Question: I have big trouble with a multi step form I did by myself using jquery (hide, and display divs)
here is how it looks like

the trouble I have is for the fields that have the attribute "required". In fact All the form works fine, but the trouble is that it does not display the required until I click to the sublit button.
And when we are to the final page and we do submit, it recall that some inputs are missings, here is below the message error in the console of chrome
'''
An invalid form control with name='raison_sociale' is not focusable. index.php?p=demande-devis&categorie=professionnel&type=menuiserie:1
An invalid form control with name='nom' is not focusable. index.php?p=demande-devis&categorie=professionnel&type=menuiserie:1
An invalid form control with name='siret' is not focusable. index.php?p=demande-devis&categorie=professionnel&type=menuiserie:1
An invalid form control with name='prenom' is not focusable. index.php?p=demande-devis&categorie=professionnel&type=menuiserie:1
An invalid form control with name='no_tva' is not focusable.
'''
I don't know how to check the required attributes without validating the form, but just before changing the step of my form...
anykind of help will be much appreciated.
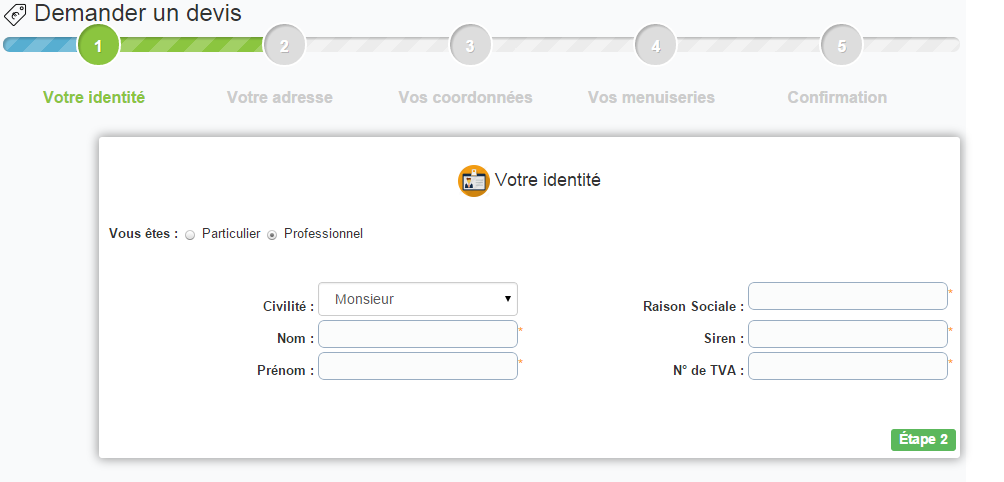
Answer: you can force form validation before you go next step
e.g.
'''
if($("form")[0].checkValidity())
{
//Go to next step
}
'''
<URL>
the error there are because the control is not visible
> An invalid form control with name='raison_sociale'
means that input field is not visible, in fact
'''
$("[name='raison_sociale']").is(":visible")
'''
is false in the last step
I hope to be helpful